Field crop: maize
Growth stage: 2
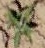
Species: atriplex